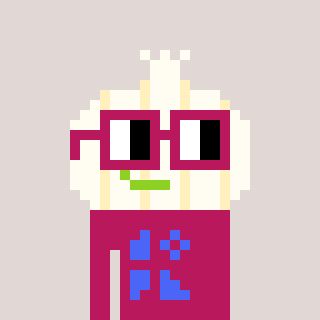
a pixel art character with square dark red glasses, a garlic-shaped head and a darkpink-colored body on a warm background